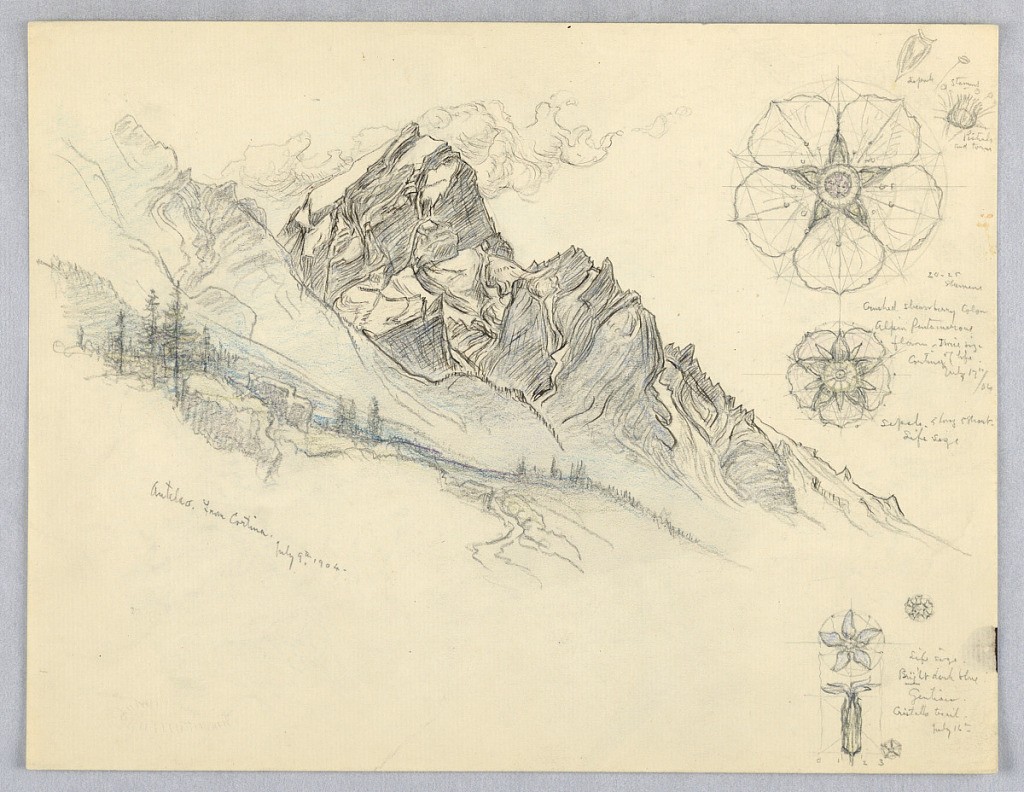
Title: Antelao, From Cortina, with Studies of Flowers
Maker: Samuel Colman, American, 1832–1920
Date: July 9, 1904
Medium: Pen and black and brown inks, pastel, graphite on cream laid paper
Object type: Drawing
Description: Mountain landscape.  Along right edge, flowers divided geometrically, with notes. Verso: mountains, above and below; flowers, left and right.